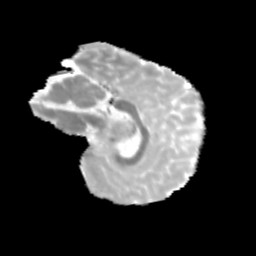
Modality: MD
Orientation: sagittal
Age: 12
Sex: male
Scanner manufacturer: siemens
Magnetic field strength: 3 T
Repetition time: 3.8 s
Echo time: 0.07 s